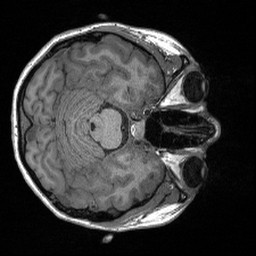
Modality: T1w
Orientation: axial
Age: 22
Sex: female